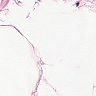
Metastatic tissue present: no